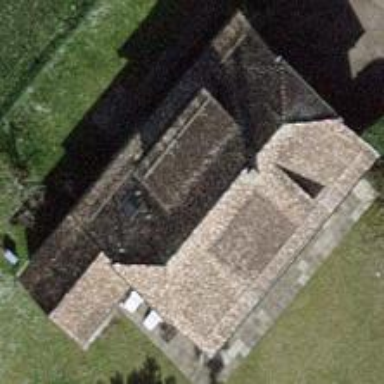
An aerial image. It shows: Detached building.